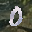
Label: 0